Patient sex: F
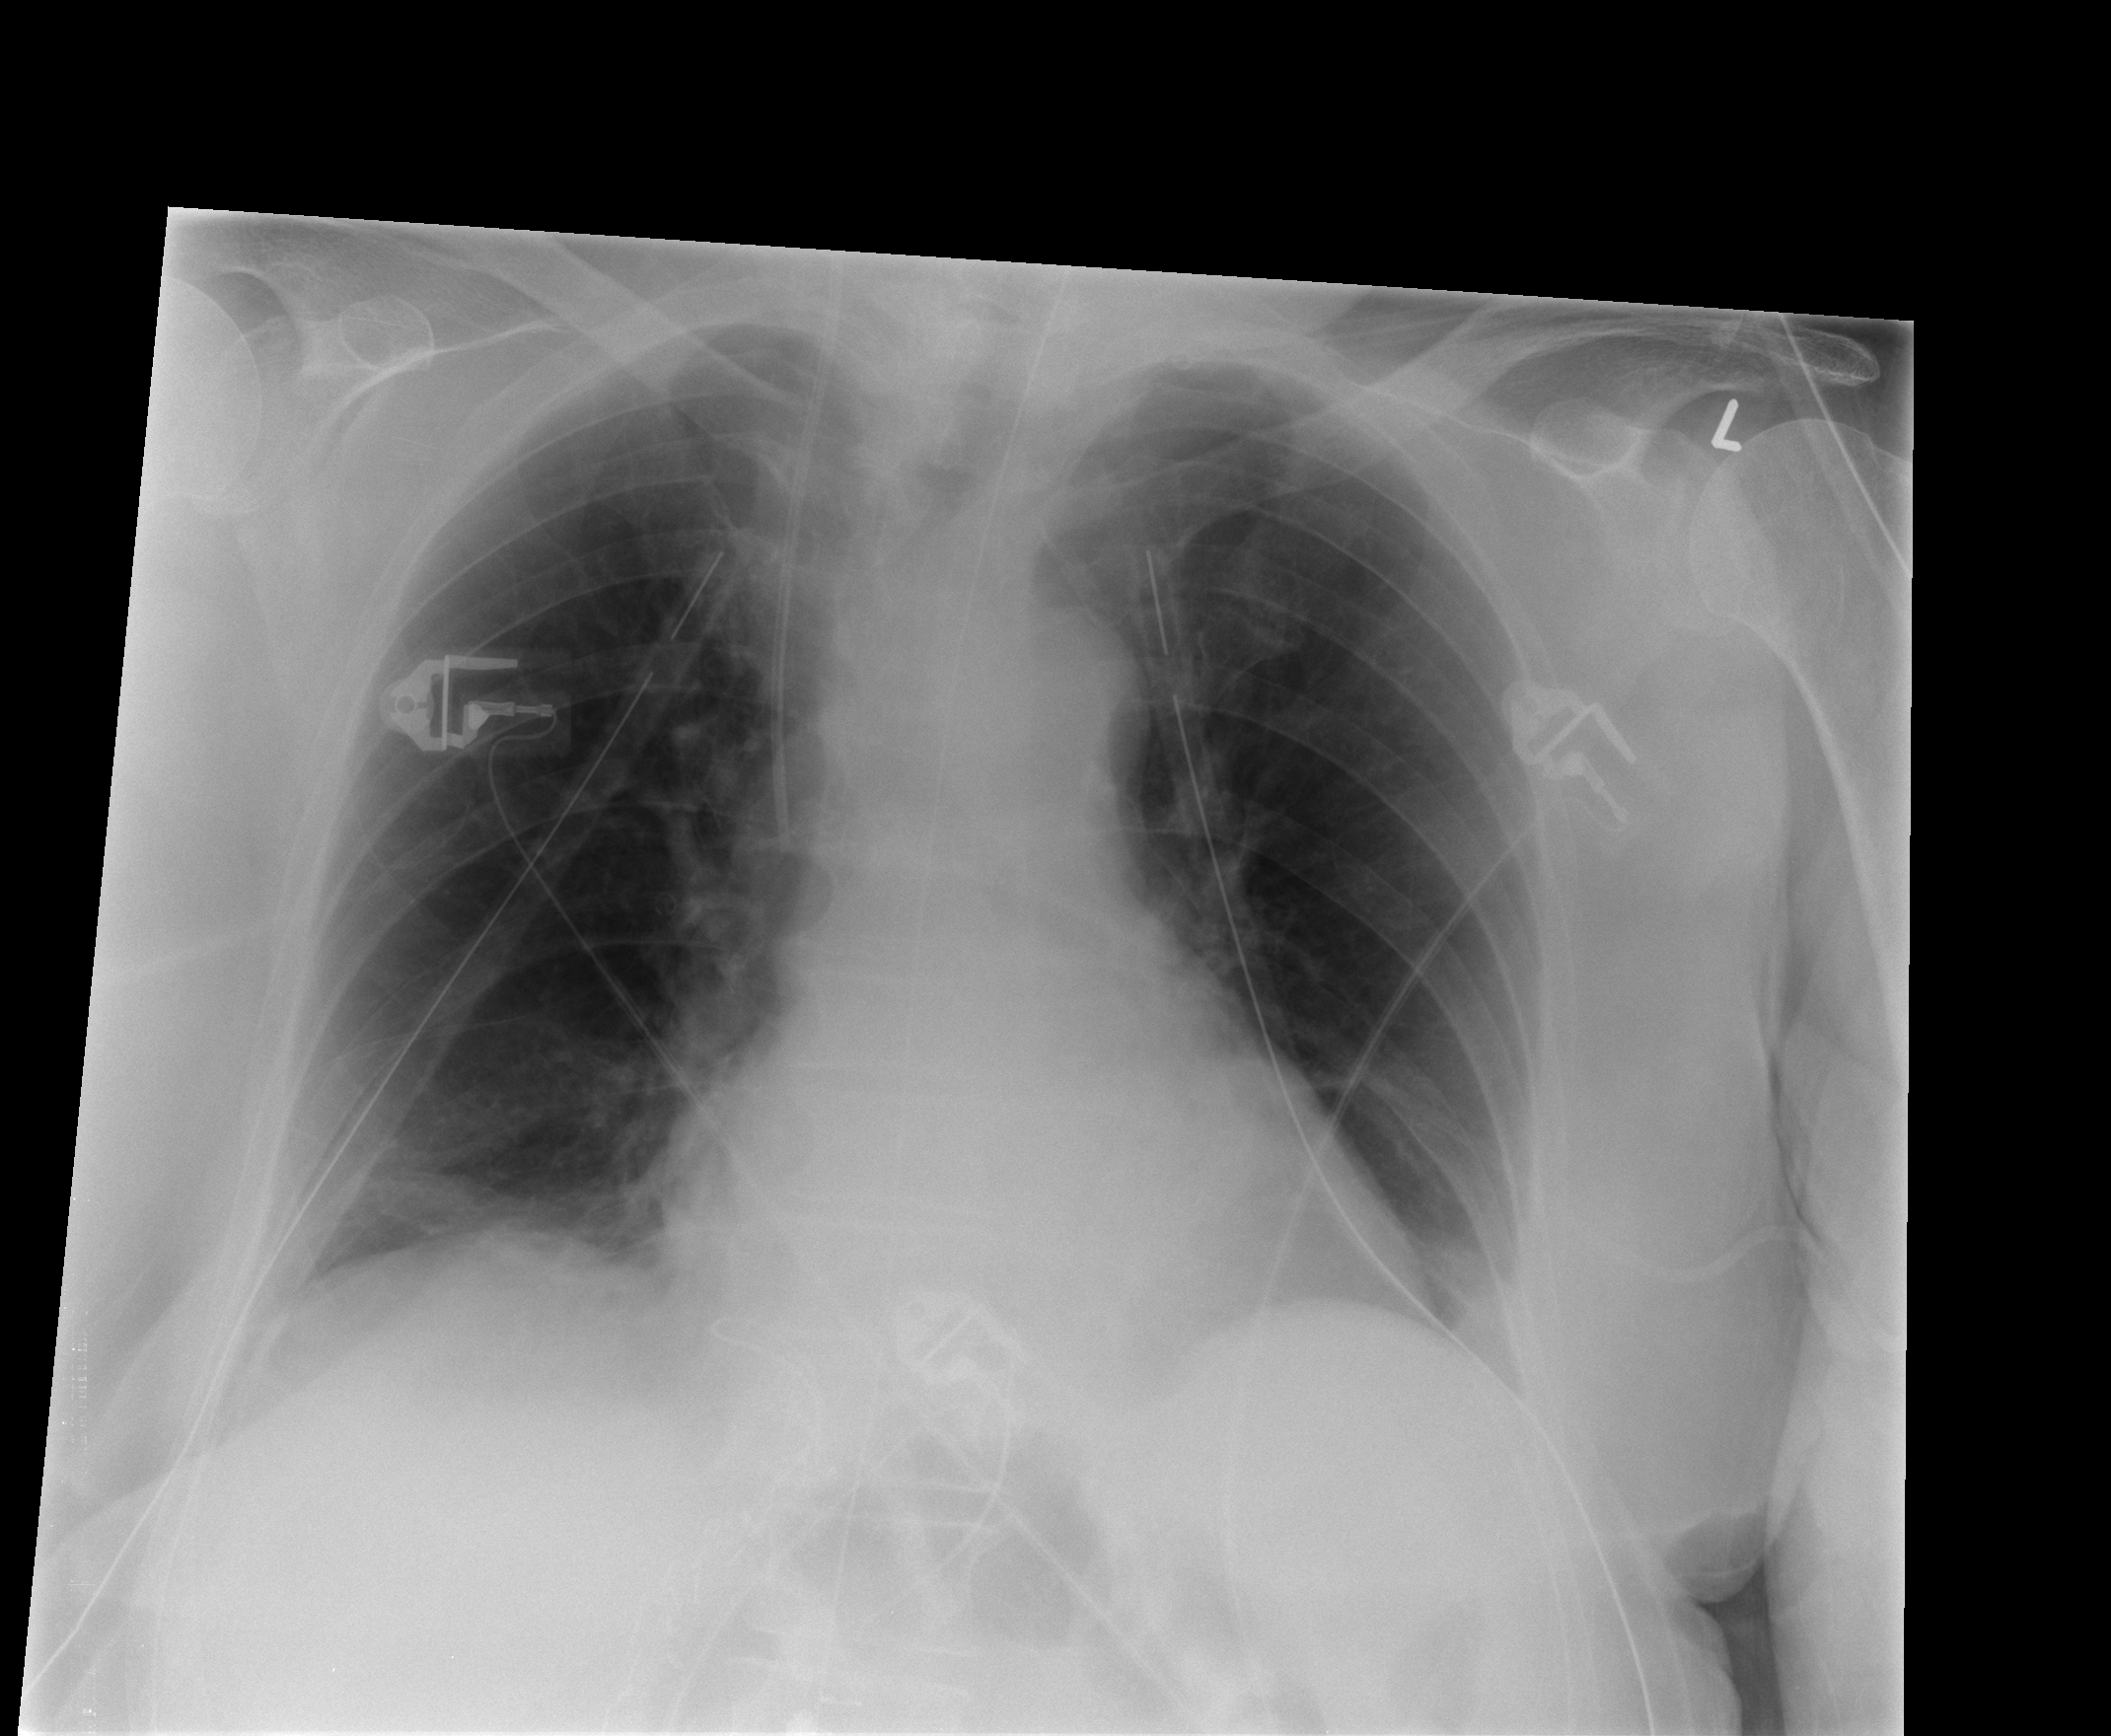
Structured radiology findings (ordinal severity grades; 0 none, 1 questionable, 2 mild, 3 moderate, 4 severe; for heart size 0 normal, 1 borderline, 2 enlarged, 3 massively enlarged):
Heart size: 0
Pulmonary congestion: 0
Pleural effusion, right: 0
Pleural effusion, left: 0
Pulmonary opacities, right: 0
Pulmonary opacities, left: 0
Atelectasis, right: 2
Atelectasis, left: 2